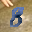
Label: 8